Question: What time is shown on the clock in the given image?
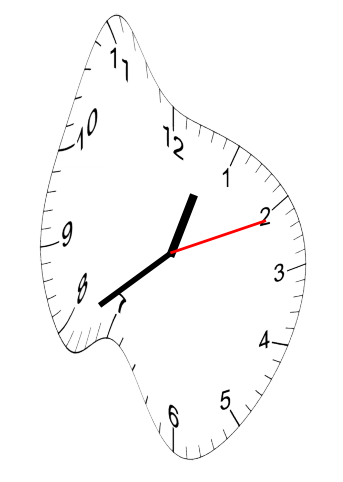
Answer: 12:39:11